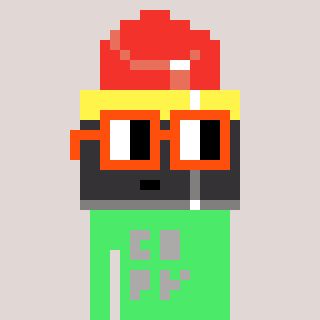
a pixel art character with square orange glasses, a lipstick-shaped head and a teal-colored body on a warm background